Question: I am using 'UIToolbar' in my project for this lock screen. Everything is fine except the gradient on the 'UIToolbar' is very short. I mean its height is not equal. I have attached the screen shot. I want the 'UIToolbar' to be like figure B.
Any idea how to achieve this.
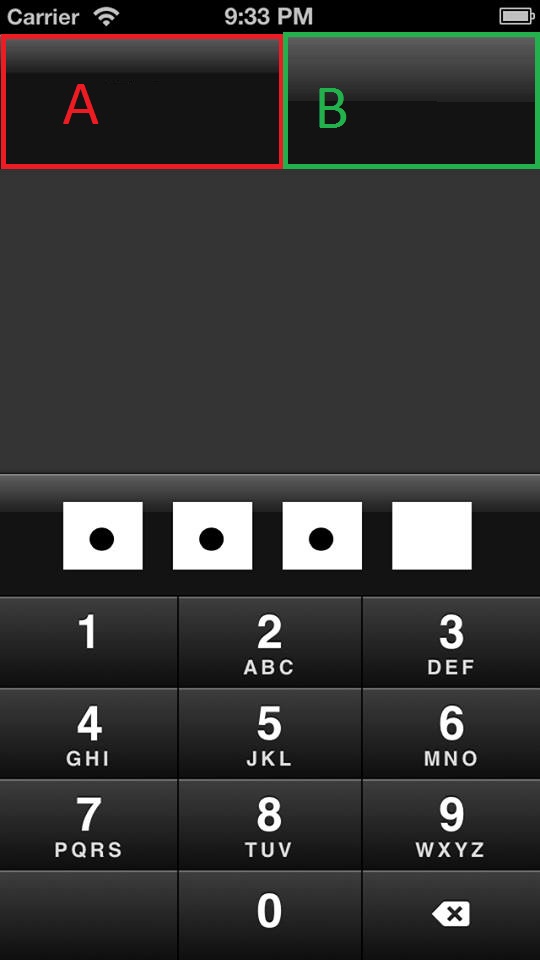
Answer: Best thing you can do is setting appearance for your 'UIToolBar':
'''
UIImage *gradientImage = [[UIImage imageNamed:@"upperBar.png"]
resizableImageWithCapInsets:UIEdgeInsetsMake(-4, 300, 10, 300)];
UIToolbar *toolbar = [UIToolBar appearance];
[toolbar setBackgroundImage:gradientImage forToolbarPosition:UIToolbarPositionAny barMetrics:UIBarMetricsDefault];
'''
Where 'upperBar.png' is the gradient image you want.